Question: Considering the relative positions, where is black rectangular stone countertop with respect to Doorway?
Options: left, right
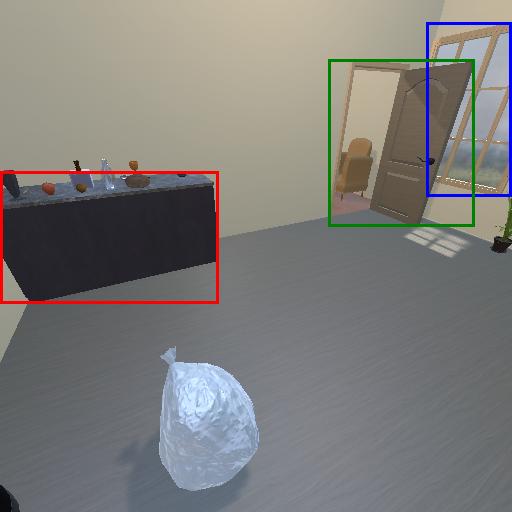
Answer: left